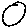
Label: circle